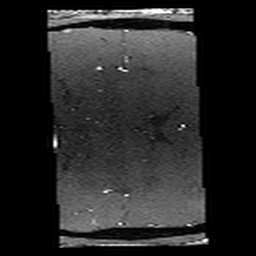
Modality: angio
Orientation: coronal
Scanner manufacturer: philips
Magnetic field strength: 7 T
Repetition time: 0.024 s
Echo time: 0.00384 s